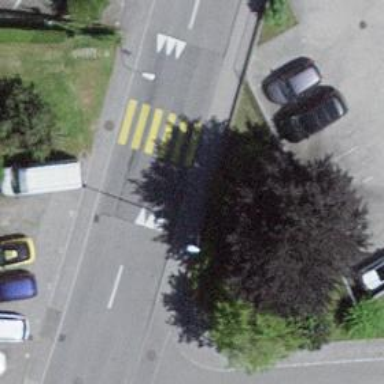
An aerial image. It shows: Marked crossing with zebra stripes on the road.